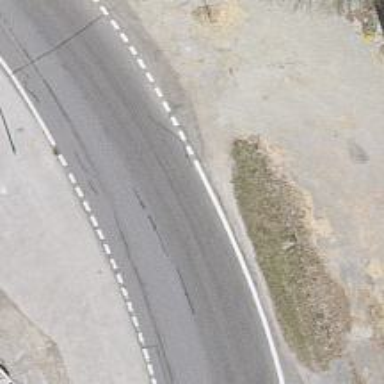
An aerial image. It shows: Secondary road with asphalt surface.